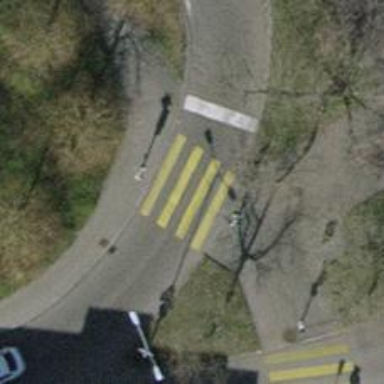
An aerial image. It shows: Road with traffic signals and zebra crossing with zebra markings.